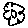
Label: flower